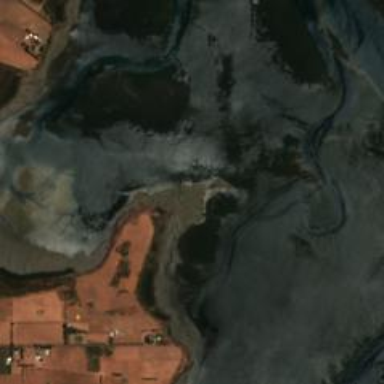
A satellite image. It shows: Tidal flat wetland with mud reef.